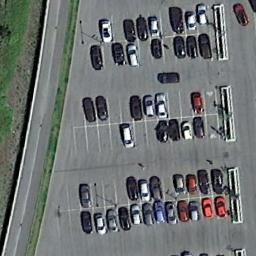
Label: parking_lot